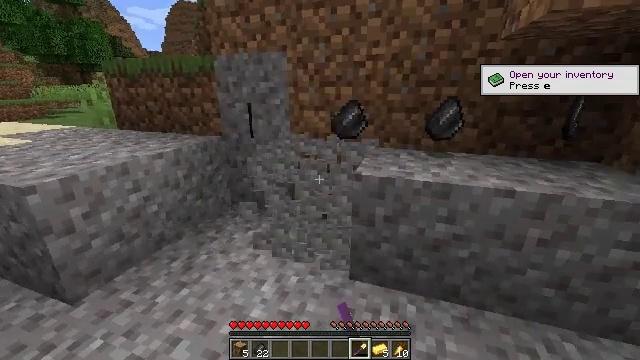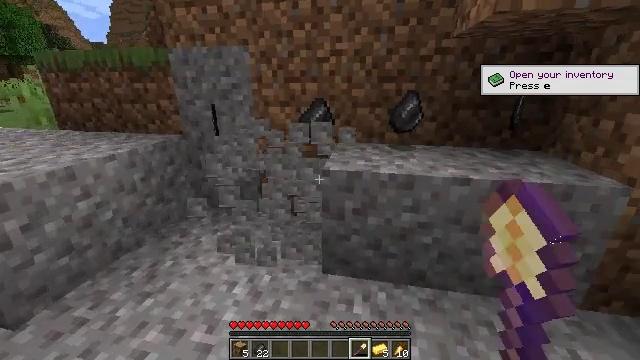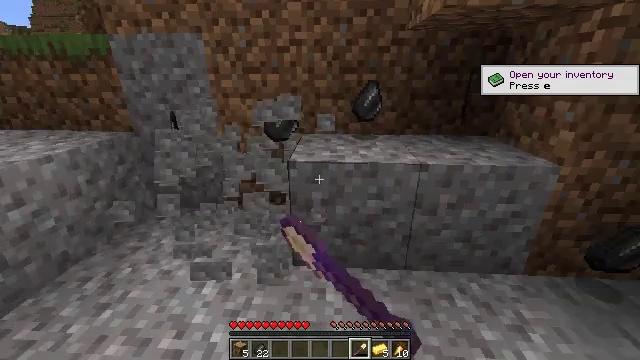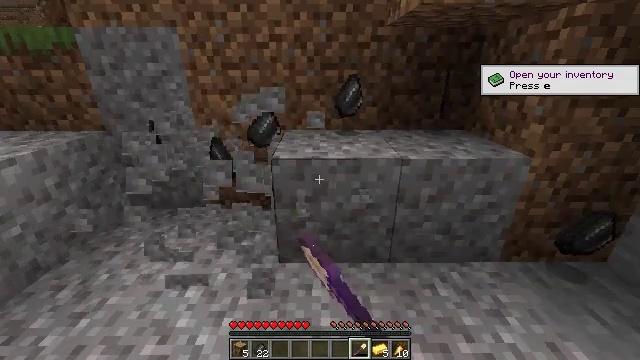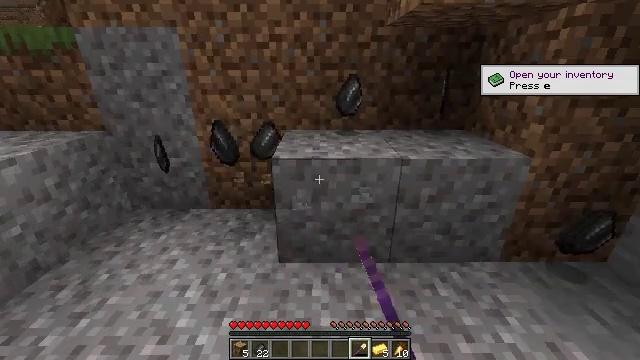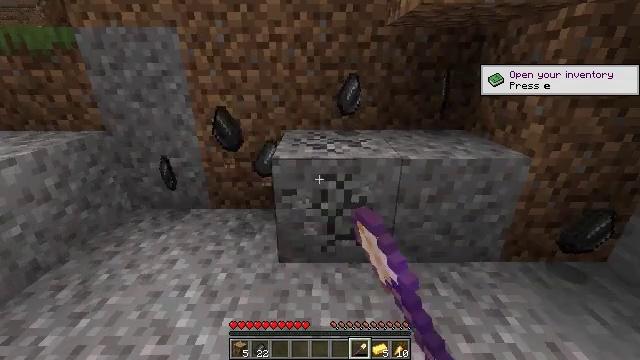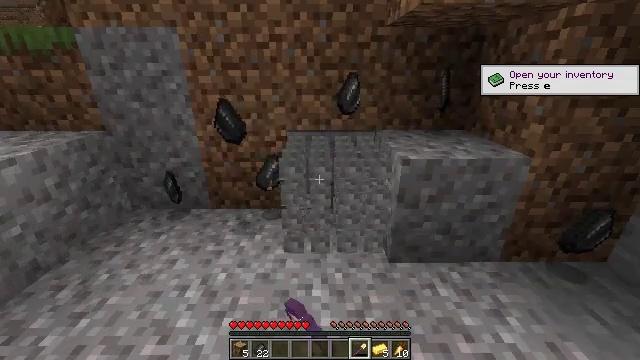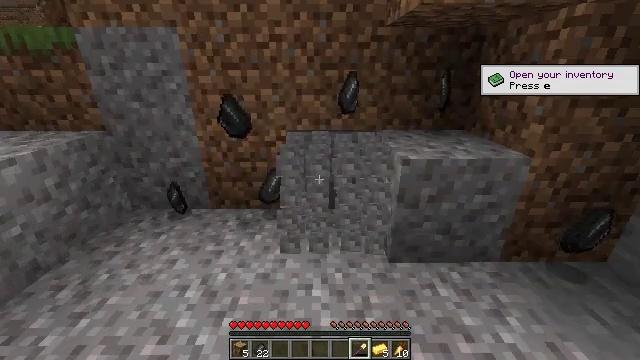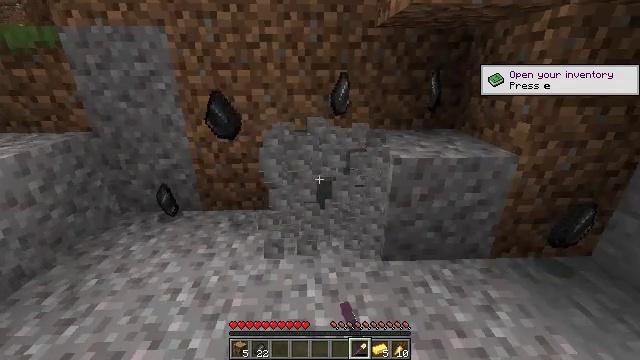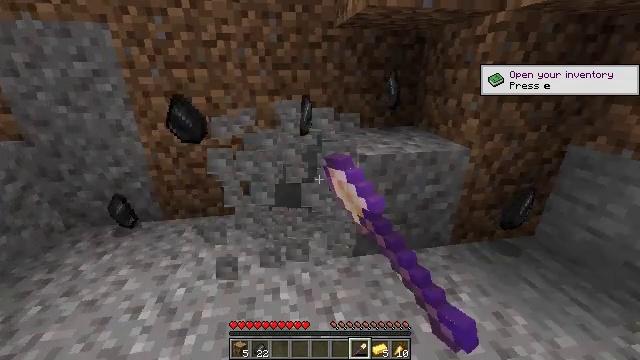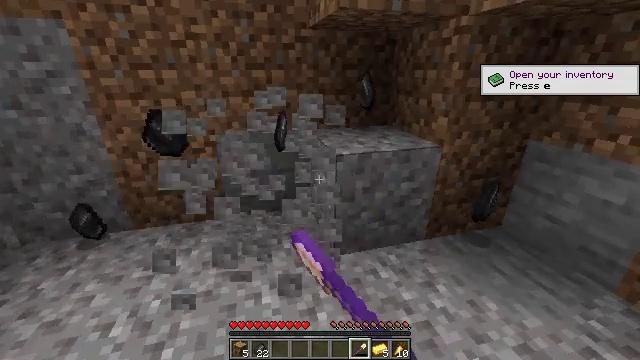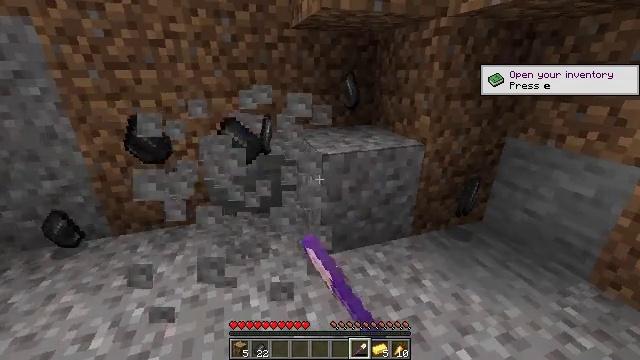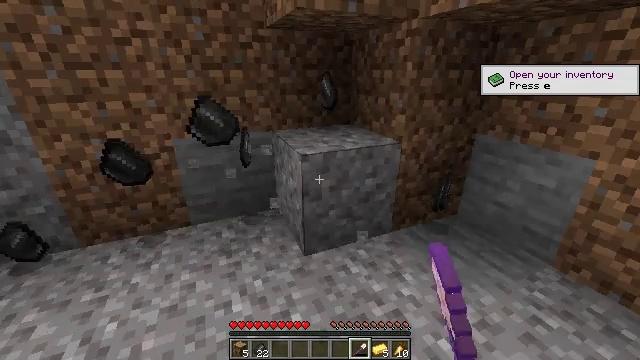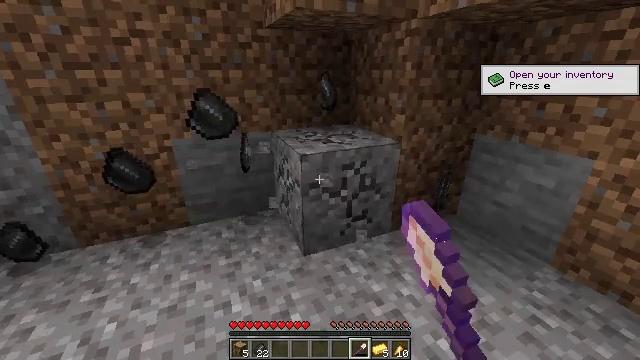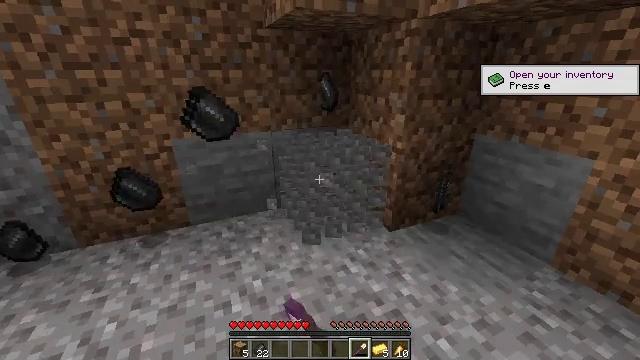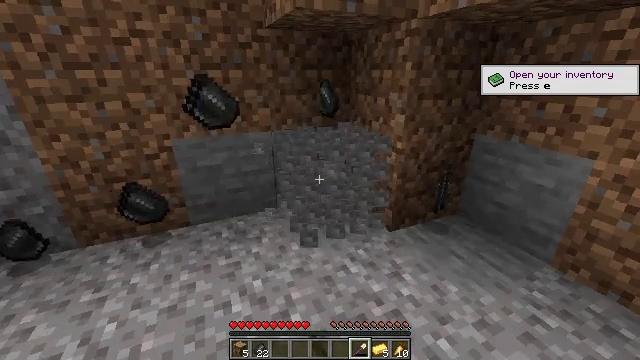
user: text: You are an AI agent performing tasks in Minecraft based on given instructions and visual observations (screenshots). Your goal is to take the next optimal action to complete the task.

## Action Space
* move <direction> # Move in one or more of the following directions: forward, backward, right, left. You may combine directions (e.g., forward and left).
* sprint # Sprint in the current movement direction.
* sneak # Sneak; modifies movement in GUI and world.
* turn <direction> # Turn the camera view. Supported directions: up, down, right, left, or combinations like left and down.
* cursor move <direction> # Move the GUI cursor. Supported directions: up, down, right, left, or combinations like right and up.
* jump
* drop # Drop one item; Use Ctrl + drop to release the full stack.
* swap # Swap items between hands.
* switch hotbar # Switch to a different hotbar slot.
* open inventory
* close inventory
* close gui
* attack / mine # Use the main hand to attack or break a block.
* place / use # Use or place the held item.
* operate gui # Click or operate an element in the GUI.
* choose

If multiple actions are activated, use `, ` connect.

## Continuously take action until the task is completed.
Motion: motion action
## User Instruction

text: Mine gravel from the ground.
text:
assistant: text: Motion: turn right, attack / mine
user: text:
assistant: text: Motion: turn right and down, attack / mine
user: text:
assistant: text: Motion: turn right, attack / mine
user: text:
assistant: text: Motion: attack / mine
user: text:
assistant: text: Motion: attack / mine
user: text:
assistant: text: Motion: attack / mine
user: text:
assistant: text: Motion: attack / mine
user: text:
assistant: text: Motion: turn right, attack / mine
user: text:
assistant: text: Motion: turn right, attack / mine
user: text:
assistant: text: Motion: turn right, attack / mine
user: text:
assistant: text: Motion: turn right, attack / mine
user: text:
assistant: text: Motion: turn right, attack / mine
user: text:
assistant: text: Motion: attack / mine
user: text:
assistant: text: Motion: attack / mine
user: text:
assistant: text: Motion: attack / mine
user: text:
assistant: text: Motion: move forward, attack / mine
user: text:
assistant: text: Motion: move forward, attack / mine
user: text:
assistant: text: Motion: move forward and move right, turn left, attack / mine
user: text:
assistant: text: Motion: move forward and move right, turn left, attack / mine
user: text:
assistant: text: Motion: move forward and move right, turn left, attack / mine
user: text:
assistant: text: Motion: move forward and move right, turn left and up, attack / mine
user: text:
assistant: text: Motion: move forward and move right, turn left, attack / mine
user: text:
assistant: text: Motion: move forward and move right, attack / mine
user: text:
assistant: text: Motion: move forward and move right, attack / mine
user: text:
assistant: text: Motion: move forward and move right, attack / mine
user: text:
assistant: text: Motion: attack / mine
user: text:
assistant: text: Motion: attack / mine